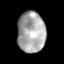
Tissue: skin
Cell type: Fibroblasts
Senescence score: 0.9224
Nuclear area (px): 1110
Mean DAPI intensity: 167.402